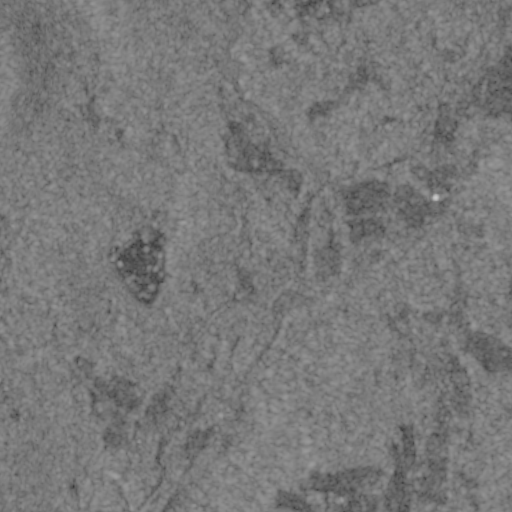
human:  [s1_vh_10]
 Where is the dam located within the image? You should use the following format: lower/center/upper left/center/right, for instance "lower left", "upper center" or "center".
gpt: The dam is located in the center left of the image.
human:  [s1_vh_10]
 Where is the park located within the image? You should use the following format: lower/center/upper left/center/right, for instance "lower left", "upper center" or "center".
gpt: The park is located in the upper right of the image.
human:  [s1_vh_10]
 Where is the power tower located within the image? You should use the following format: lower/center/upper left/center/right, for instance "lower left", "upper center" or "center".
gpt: The power tower is located in the upper right of the image.
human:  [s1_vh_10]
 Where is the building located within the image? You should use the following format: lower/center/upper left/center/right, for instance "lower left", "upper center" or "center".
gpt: The building is located in the lower left of the image.
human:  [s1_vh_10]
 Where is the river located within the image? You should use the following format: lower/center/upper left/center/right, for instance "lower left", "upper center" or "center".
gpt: The river is located in the lower left of the image.
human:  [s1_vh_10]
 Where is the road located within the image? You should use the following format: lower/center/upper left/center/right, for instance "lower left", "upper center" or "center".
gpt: There is no road in the image.

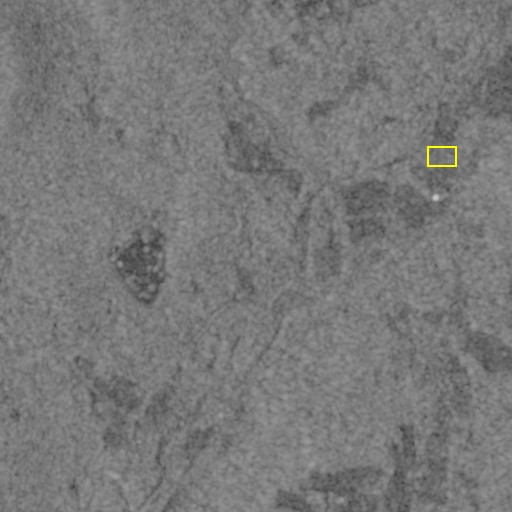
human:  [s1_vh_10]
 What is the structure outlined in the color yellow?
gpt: The structure outlined in yellow is a park.
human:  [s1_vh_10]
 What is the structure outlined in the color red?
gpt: There is no red outline.